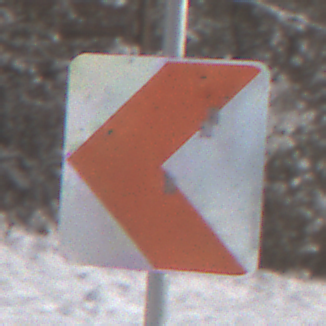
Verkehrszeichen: RichtungstafelnInKurvenKleinRechts
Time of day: MorningAfternoon
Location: Outdoor (Nature)
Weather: PartlyCloudy
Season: Winter
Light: Natural